Question: i use bootstrap, my question is that is exist or if we can create responsive buttons in Boostrap for App's Store: Google Play, Windows Store, Blackberry Store, Apple Store ... like in my image:

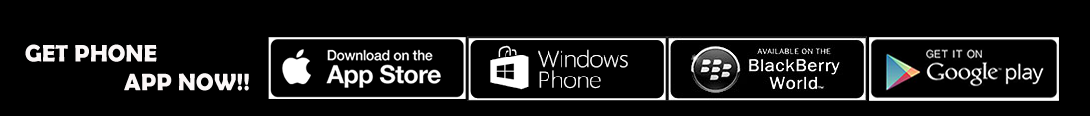
Answer: You should check the marketing guidelines for the respective stores. They will provide the images to use and you should not alter/create them yourself.
<URL>
<URL>